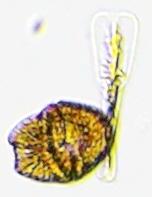
Label: Akashiwo